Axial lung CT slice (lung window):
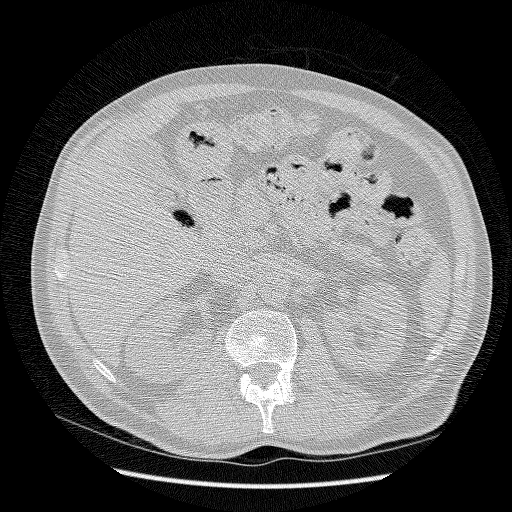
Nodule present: no